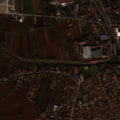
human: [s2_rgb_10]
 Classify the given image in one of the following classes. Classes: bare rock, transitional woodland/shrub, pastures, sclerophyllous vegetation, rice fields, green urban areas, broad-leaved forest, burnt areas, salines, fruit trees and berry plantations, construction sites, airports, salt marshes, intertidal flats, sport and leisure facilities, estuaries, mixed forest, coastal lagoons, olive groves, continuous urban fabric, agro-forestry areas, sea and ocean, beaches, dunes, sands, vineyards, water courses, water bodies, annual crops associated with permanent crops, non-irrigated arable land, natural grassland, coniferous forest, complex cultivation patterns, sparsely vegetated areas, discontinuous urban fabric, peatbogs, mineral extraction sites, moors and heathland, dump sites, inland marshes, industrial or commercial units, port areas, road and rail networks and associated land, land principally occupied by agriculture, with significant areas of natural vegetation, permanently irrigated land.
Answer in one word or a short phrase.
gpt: discontinuous urban fabric, industrial or commercial units, non-irrigated arable land